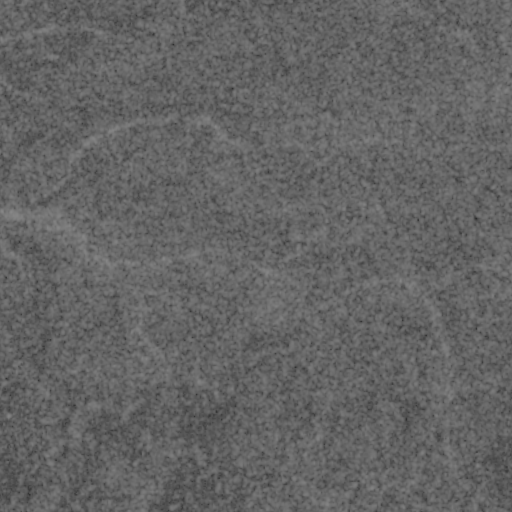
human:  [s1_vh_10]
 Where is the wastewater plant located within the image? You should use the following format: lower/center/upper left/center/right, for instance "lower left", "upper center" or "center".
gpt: The wastewater plant is located in the upper left of the image.
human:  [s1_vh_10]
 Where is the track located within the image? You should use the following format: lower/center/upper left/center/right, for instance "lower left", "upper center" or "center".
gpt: There is no track in the image.

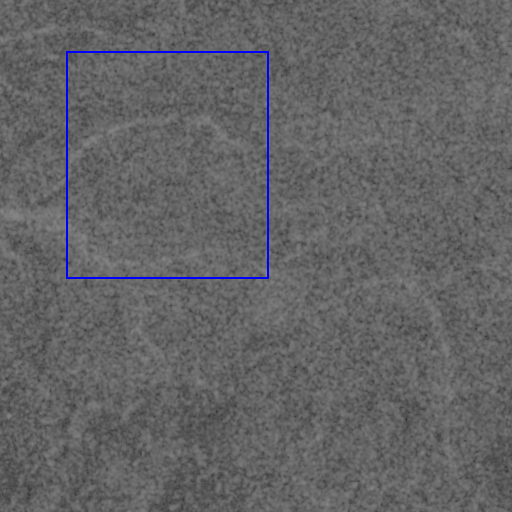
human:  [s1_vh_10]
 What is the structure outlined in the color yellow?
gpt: There is no yellow outline.
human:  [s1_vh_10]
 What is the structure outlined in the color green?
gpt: There is no structure outlined in green.